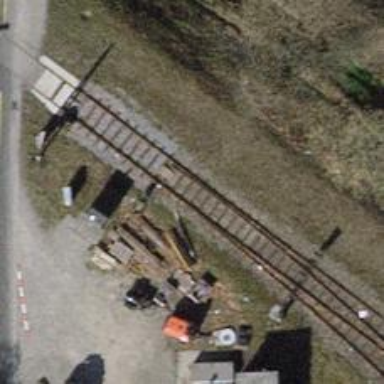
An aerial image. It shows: Railway switch.